Question: I need to create a variable to use with in the ajax data property. The out put needs to look like this:
'''
data: { brand: 1, brand: 4 }
'''
I have a few checkboxes, depending on what the user clicks I would like the list to change.. currently I have this:
'''
$('body').on('change','form[name=checkboxes] input',function(){
var result = [];
$.each( $('form[name=checkboxes]').serializeArray(), function() {
result.push({
name: this.name,
value: this.value
});
});
console.log(result);
$.ajax({
type: "POST",
url: "/echo/html/",
data: { brand: 1, brand: 4 }
}).done(function( data ) {
});
});
'''
But result outputs objects.

Does anyone have any suggestions, am I on the right track?
I've created a JS fiddle to help <URL>
My goal is to build this "data: { brand: 1, brand: 4 }" dynamically. If the user clicks a load of checkboxes I ultimately want to pass a list in to the ajax data value.. what Ive done above may not be correct, Im looking for a way of doing this.
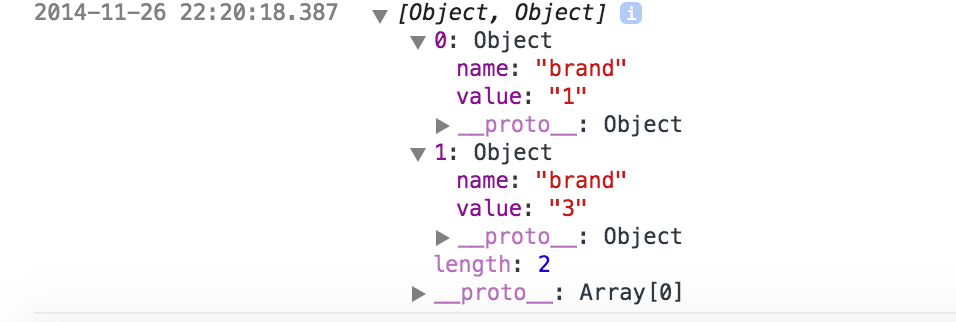
Answer: you required json is illegal because the brand field is repeated twice(??)
i created a fix in jsFiddle for you: <URL>
'''
var result = {}, i = 1;
$.each( $('form[name=checkboxes]').serializeArray(), function()
{
result[this.name + i] = this.value ; i++;
});
'''
it basically turns the brand fields to brand1, brand2, ... etc
i really think that you should use an array or rephrased your question